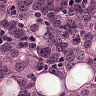
Metastatic tissue present: yes